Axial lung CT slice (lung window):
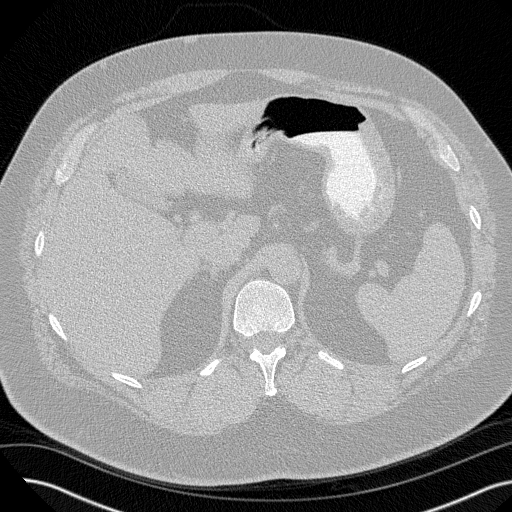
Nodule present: no